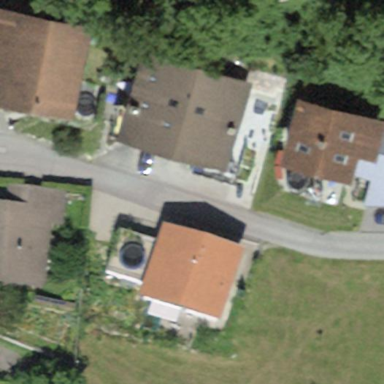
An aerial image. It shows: Gabled roof on residential building.